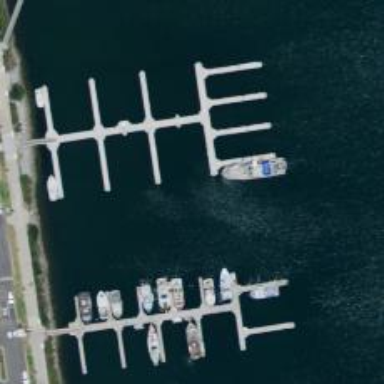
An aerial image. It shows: Man-made pier.